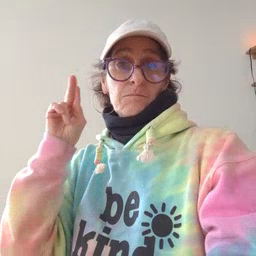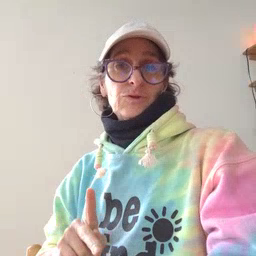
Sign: person